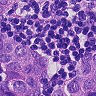
Metastatic tissue present: yes